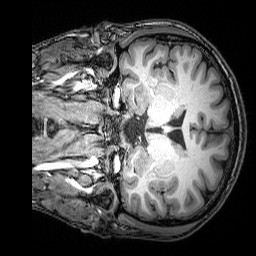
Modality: T1w
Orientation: coronal
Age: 28
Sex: male
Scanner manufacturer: siemens
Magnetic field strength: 3 T
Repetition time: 2.53 s
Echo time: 0.00388 s